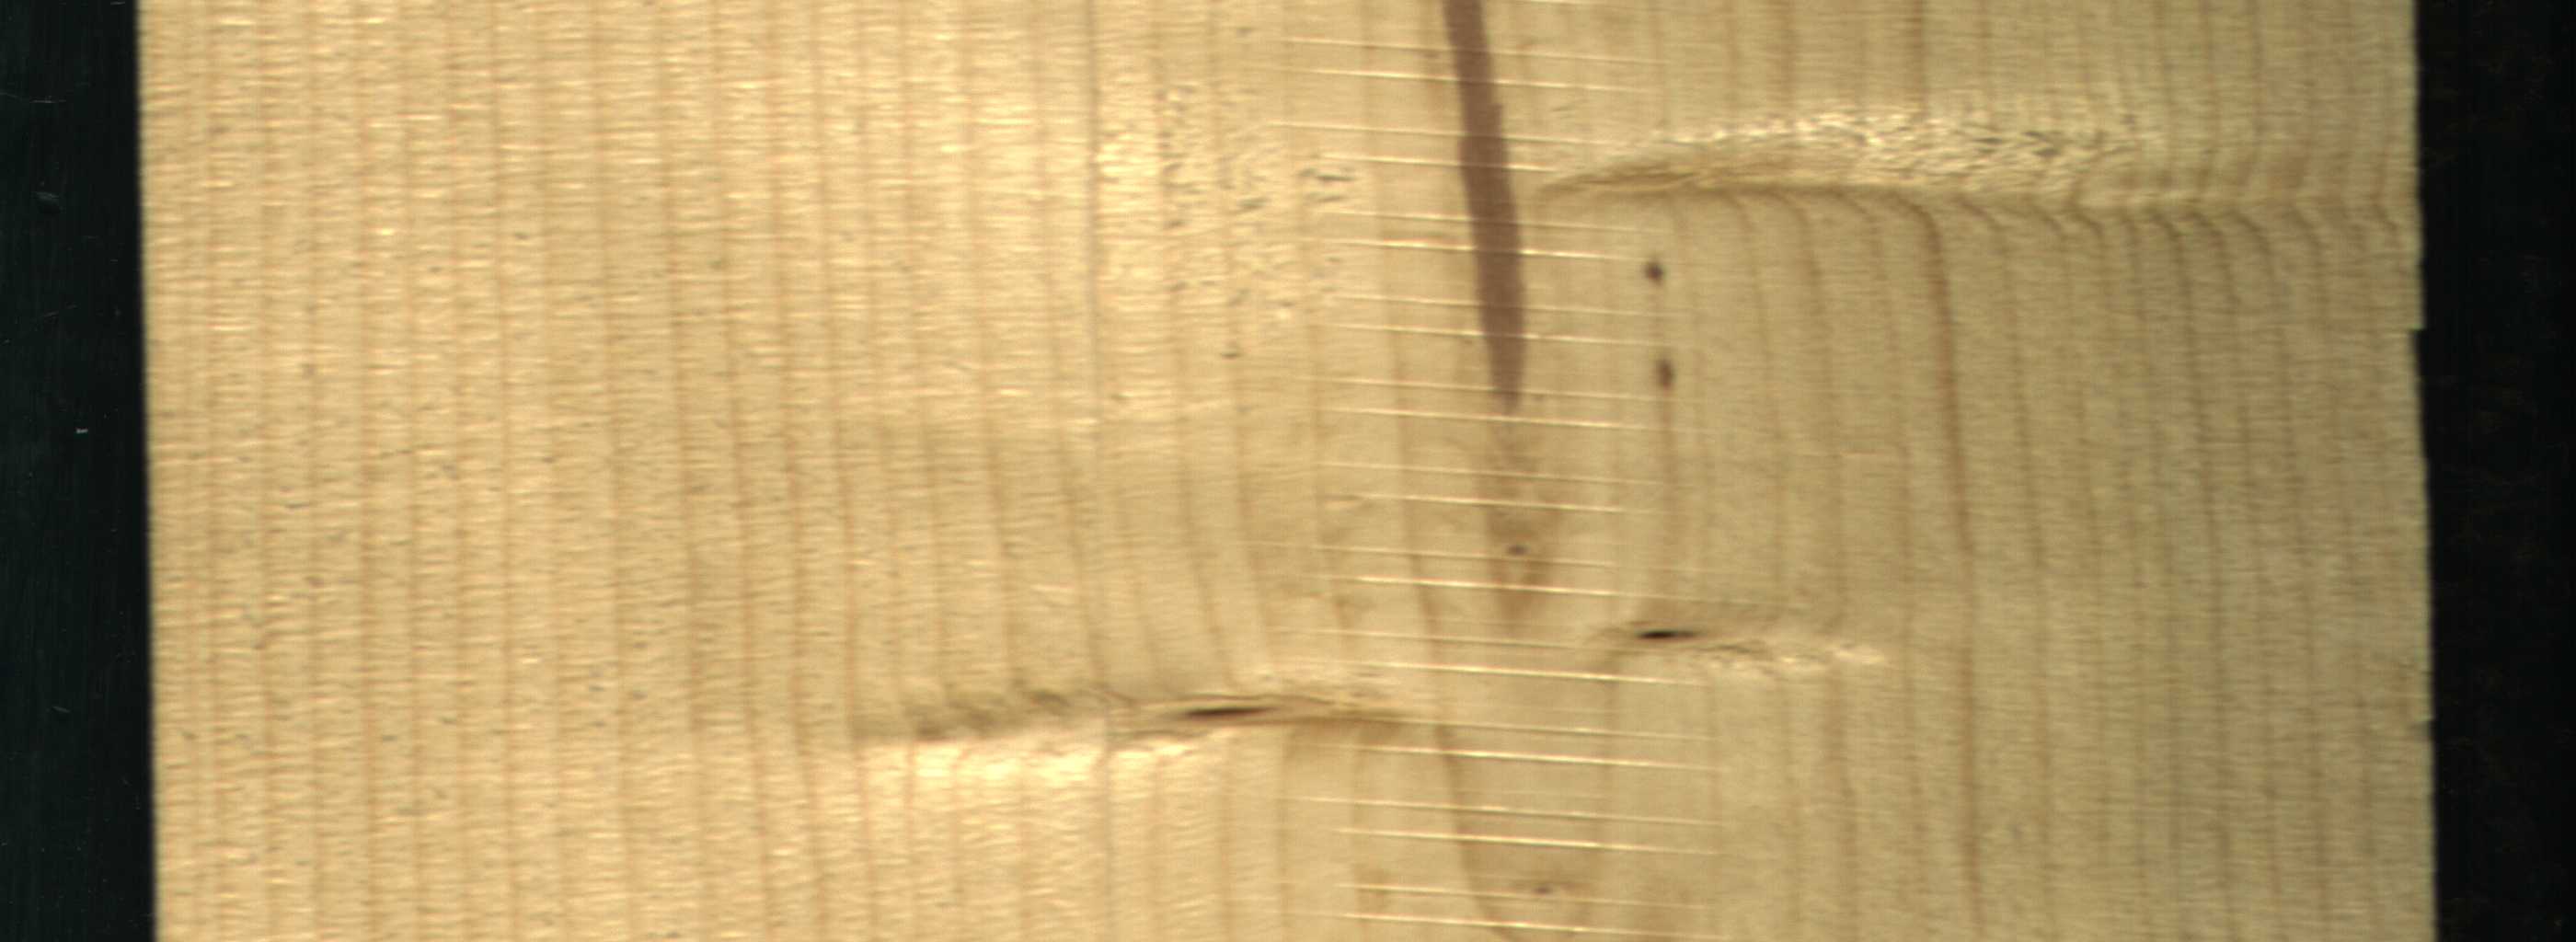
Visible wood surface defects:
Marrow
Live_Knot
Live_Knot
Live_Knot